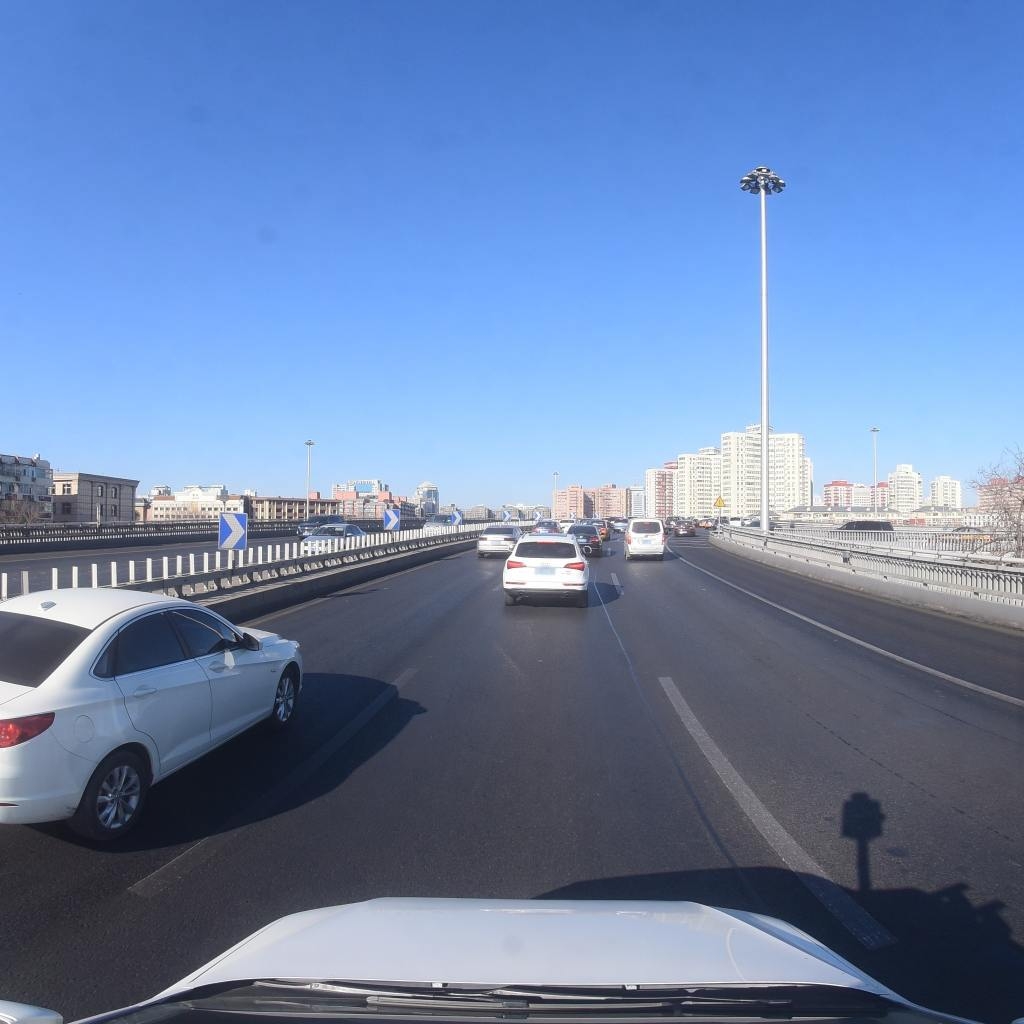
Region: Xicheng
Road damage annotations: longitudinal patch